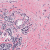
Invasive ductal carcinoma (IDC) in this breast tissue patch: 0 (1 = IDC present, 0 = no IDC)